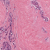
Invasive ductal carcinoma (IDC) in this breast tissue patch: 1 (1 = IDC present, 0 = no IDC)